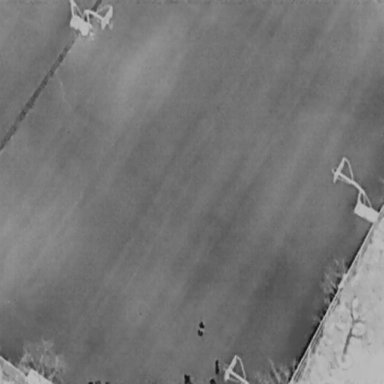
There are four People in the infrared image.